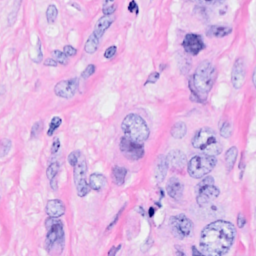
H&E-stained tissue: Breast